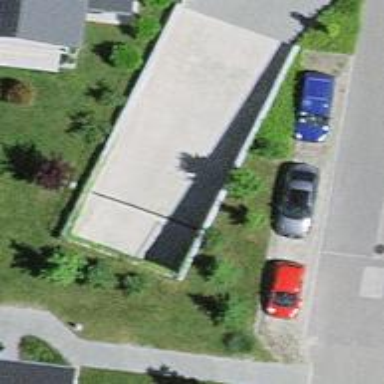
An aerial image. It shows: Parking entrance.